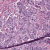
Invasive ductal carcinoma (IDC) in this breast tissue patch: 1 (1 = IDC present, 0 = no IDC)